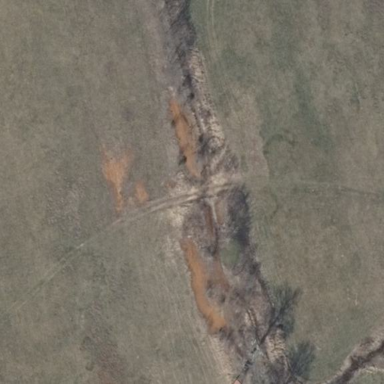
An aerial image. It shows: Wet meadow wetland.